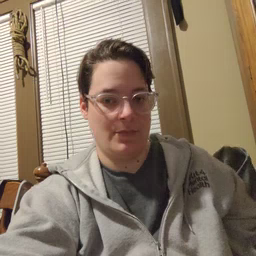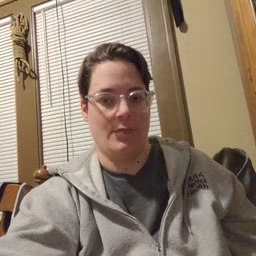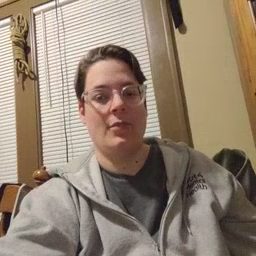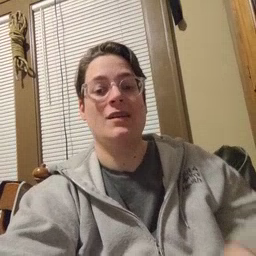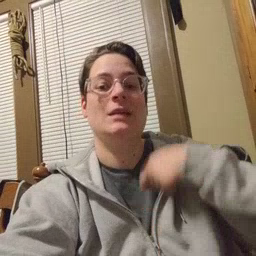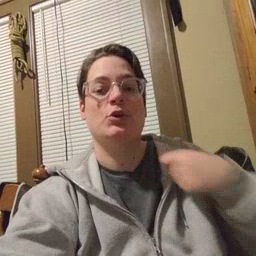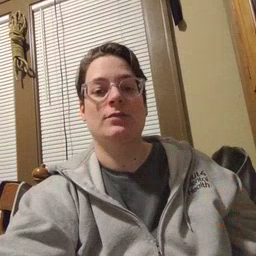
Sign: zipper